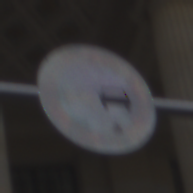
Verkehrszeichen: Ueberholverbot
Umgebung: Outdoor, Urban
Tageszeit: Midday
Wetter: Overcast
Licht: Natural
Jahreszeit: NotSpecified
Kontrast: LowContrast